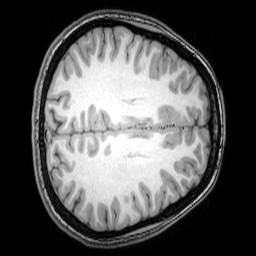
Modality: T1w
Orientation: axial
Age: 22
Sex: female
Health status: healthy
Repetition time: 0.081 s
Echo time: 0.037 s